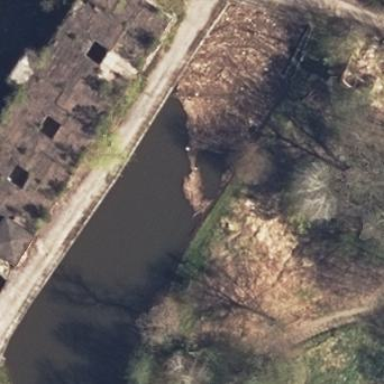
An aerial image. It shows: Ruins of building.